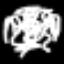
Label: squiggle